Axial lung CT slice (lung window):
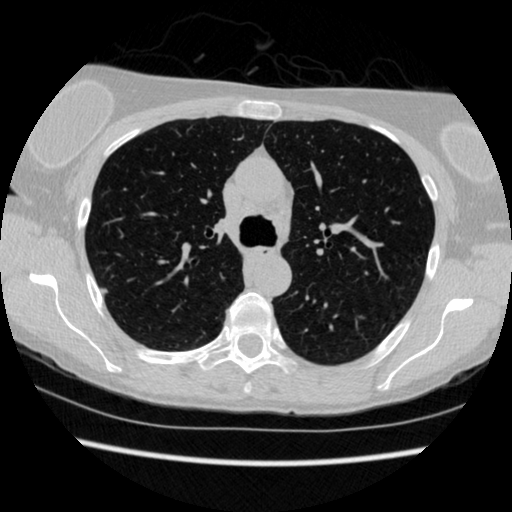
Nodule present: no